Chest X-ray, PA view. Patient: 52 years old, sex F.
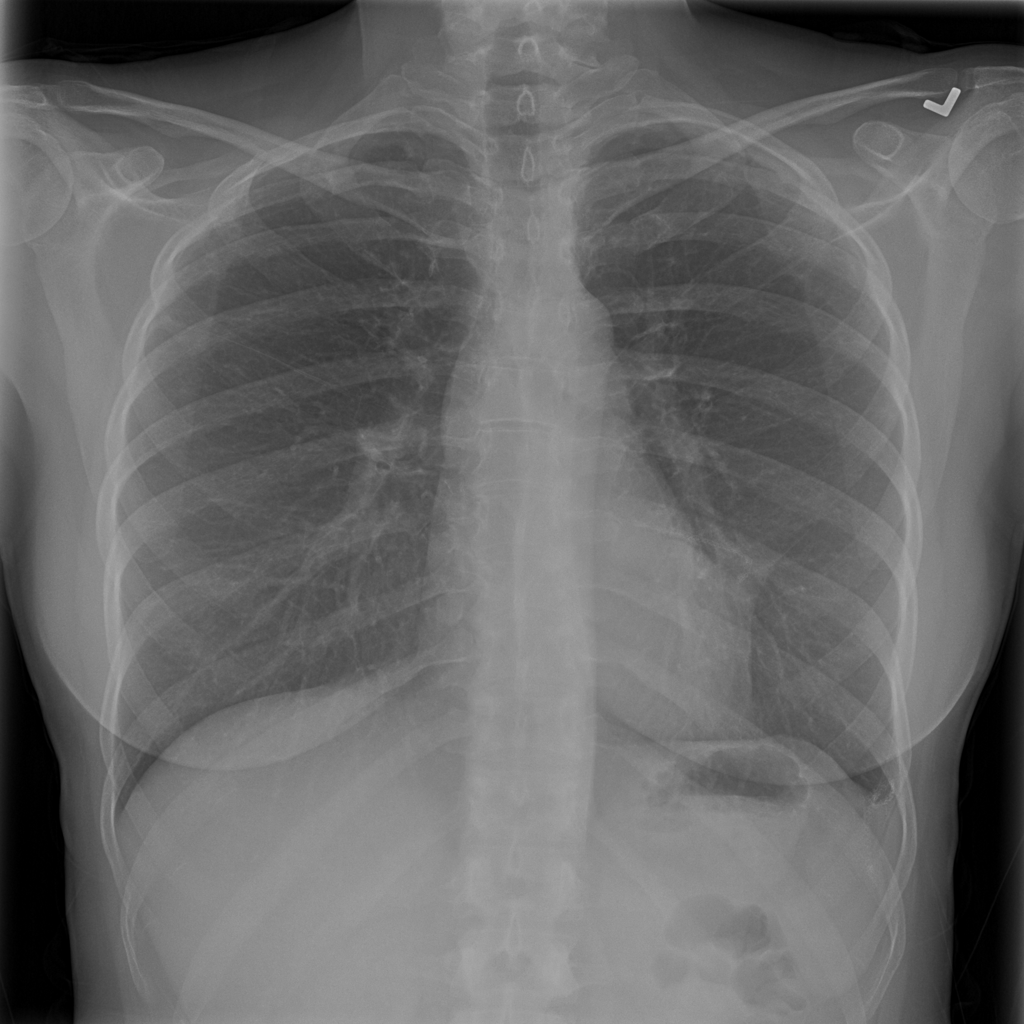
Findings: No Finding